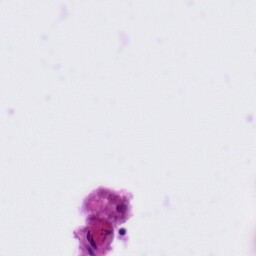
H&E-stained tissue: Tonsil